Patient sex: F
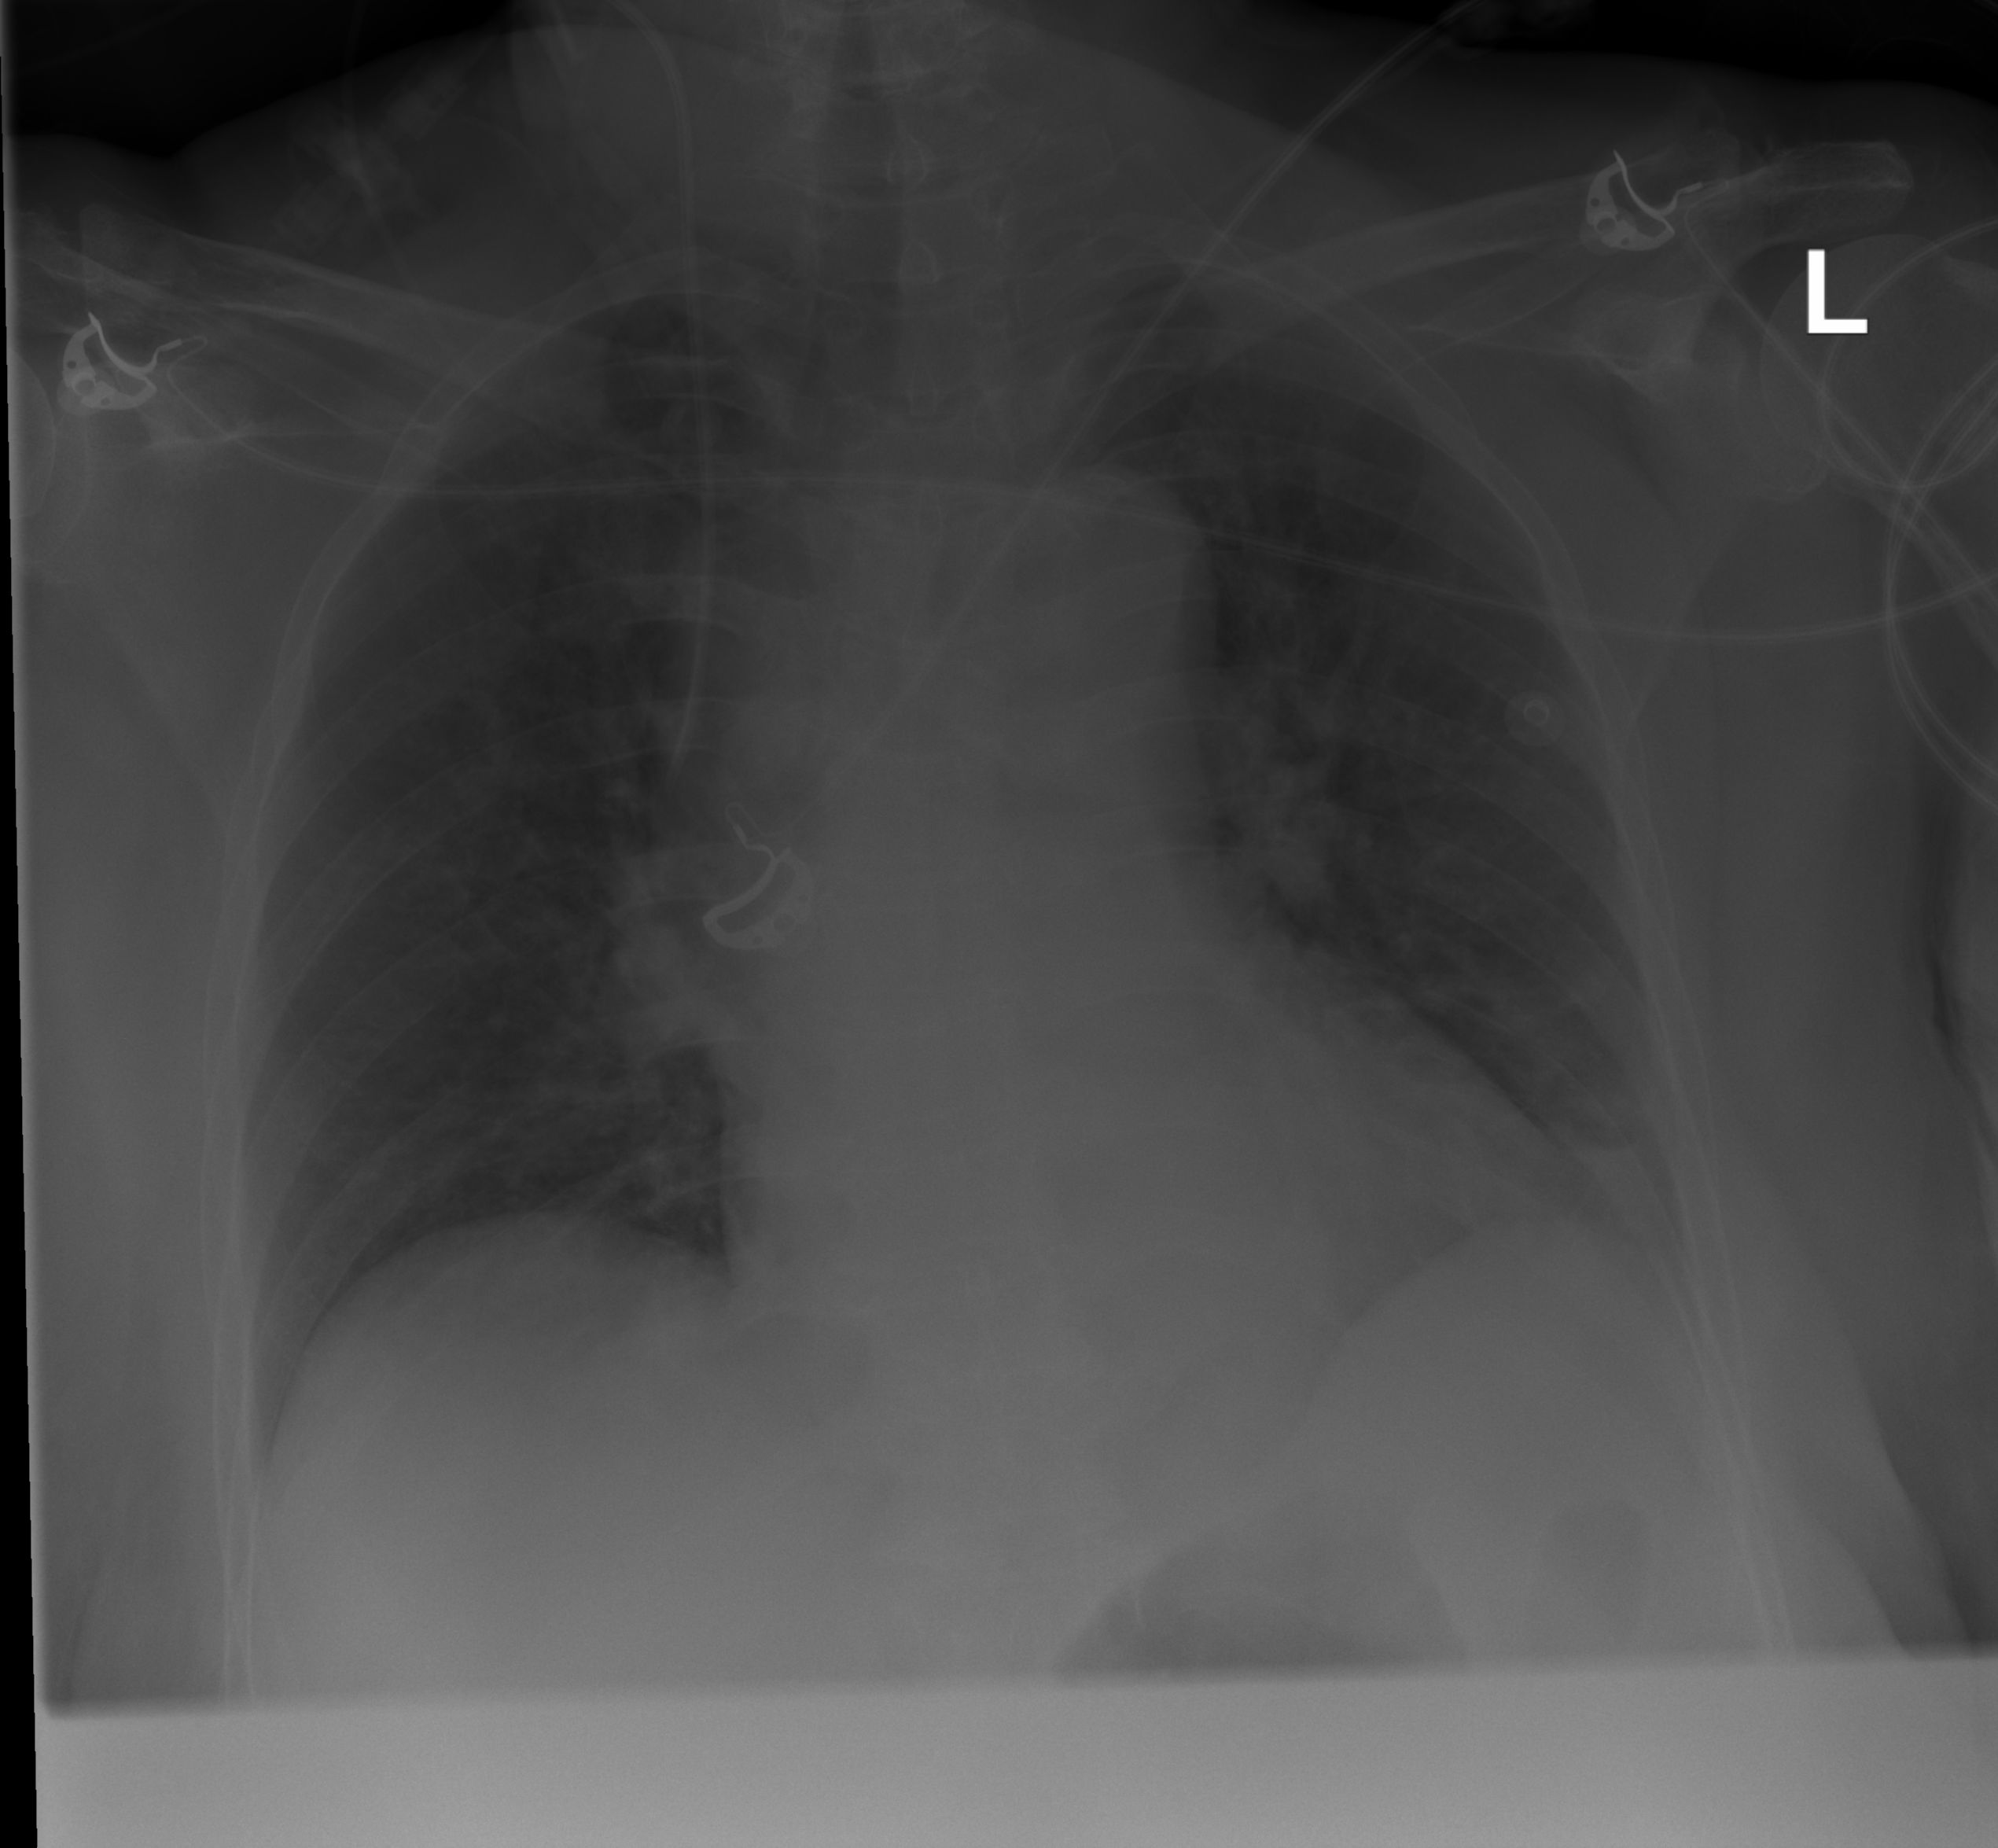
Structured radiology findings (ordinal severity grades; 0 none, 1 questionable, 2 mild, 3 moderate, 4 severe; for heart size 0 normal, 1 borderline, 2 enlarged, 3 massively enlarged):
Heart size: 1
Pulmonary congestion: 2
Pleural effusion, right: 0
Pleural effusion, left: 0
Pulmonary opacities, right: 2
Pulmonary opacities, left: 2
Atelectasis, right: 0
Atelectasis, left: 2